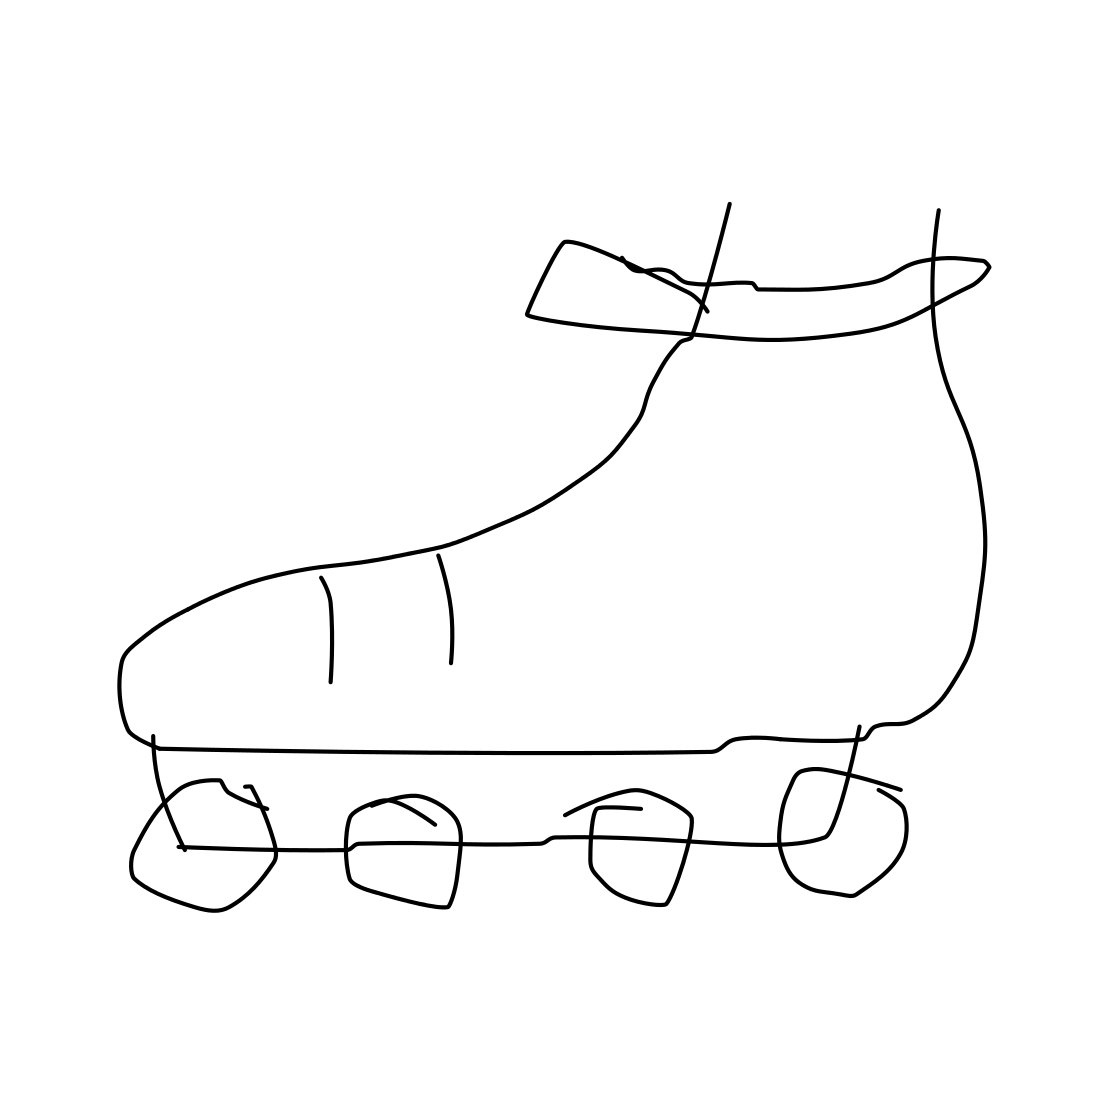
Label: rollerblades